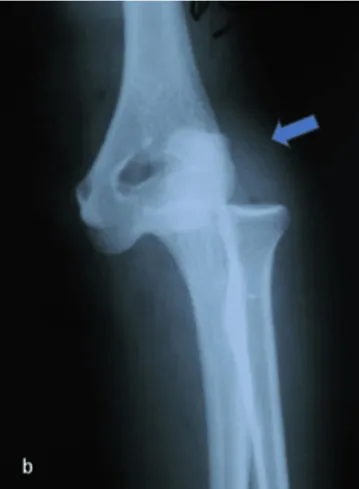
Profil. Radiographs of the elbow showing a posterolateral dislocation (blue arrows).
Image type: radiology (x_ray)